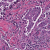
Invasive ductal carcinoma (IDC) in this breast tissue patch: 1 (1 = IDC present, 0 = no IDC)